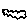
Label: cloud